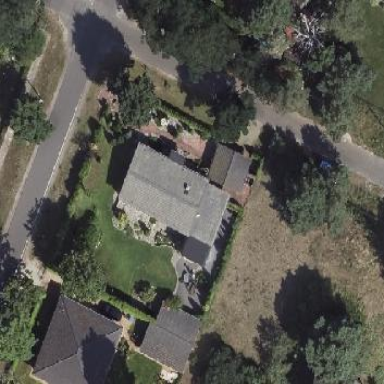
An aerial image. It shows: Detached building.